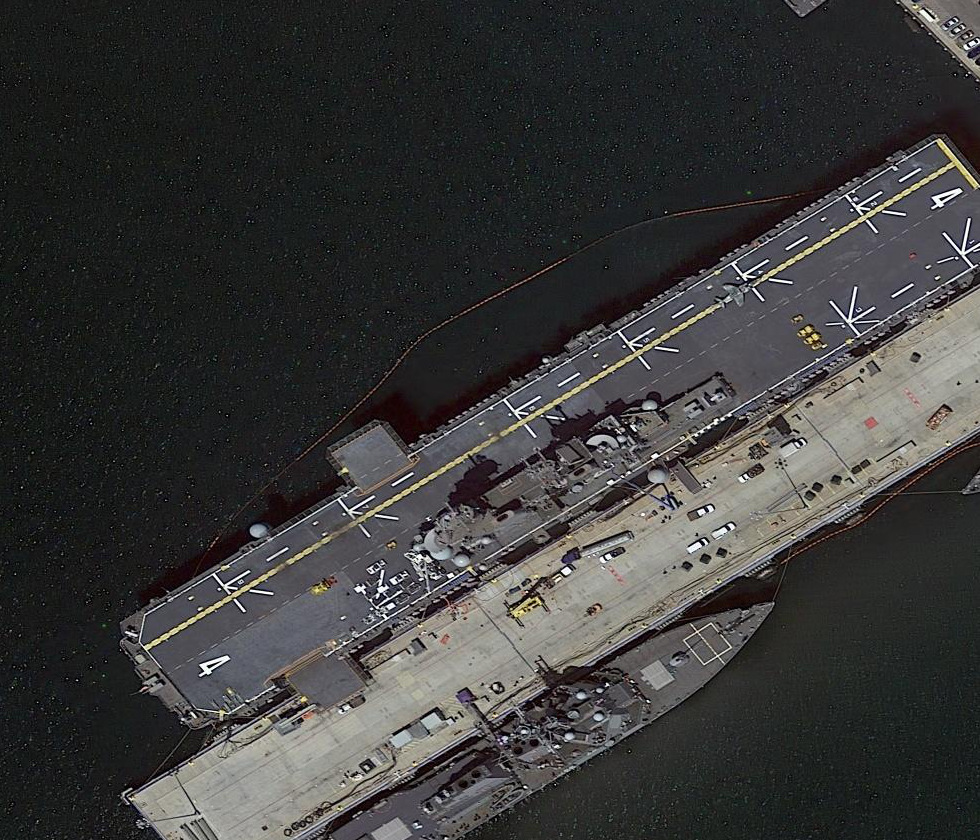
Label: assault